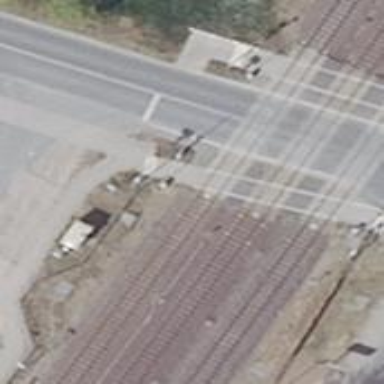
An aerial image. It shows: Full railway crossing barrier.